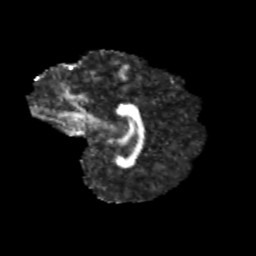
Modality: FA
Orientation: sagittal
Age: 12
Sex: female
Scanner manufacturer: siemens
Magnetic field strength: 3 T
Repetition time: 3.8 s
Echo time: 0.07 s